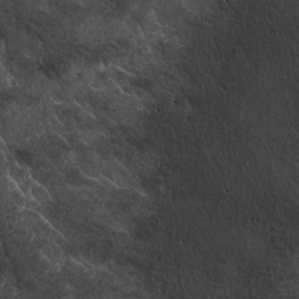
Label: non_frost